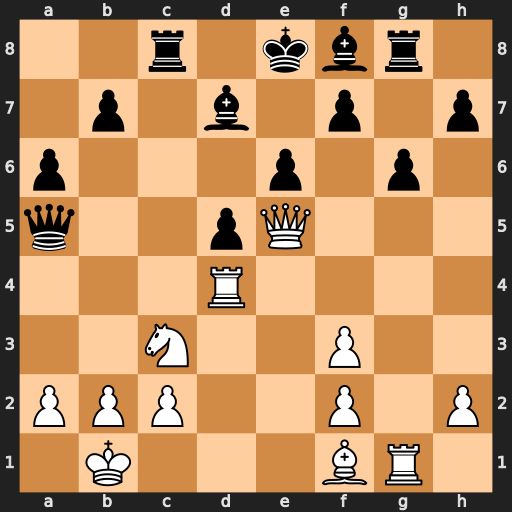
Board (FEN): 2r1kbr1/1p1b1p1p/p3p1p1/q2pQ3/3R4/2N2P2/PPP2P1P/1K3BR1
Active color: w
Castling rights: -
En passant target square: -
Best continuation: Nxd5 Bg7 Nf6+ Bxf6 Qxa5